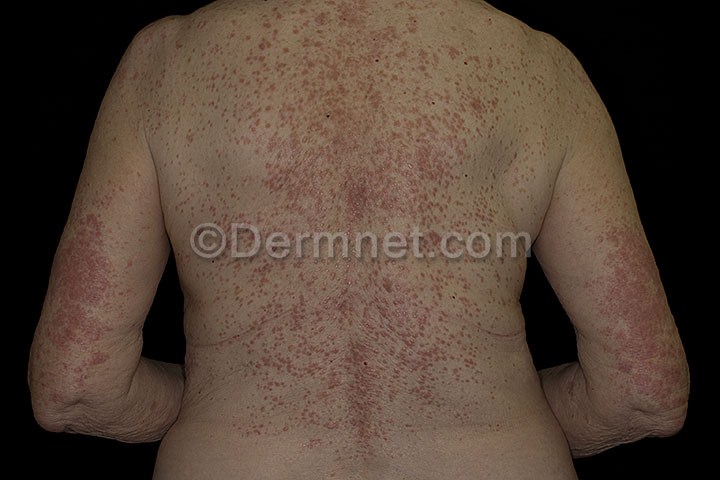
Disease: Psoriasis pictures Lichen Planus and related diseases